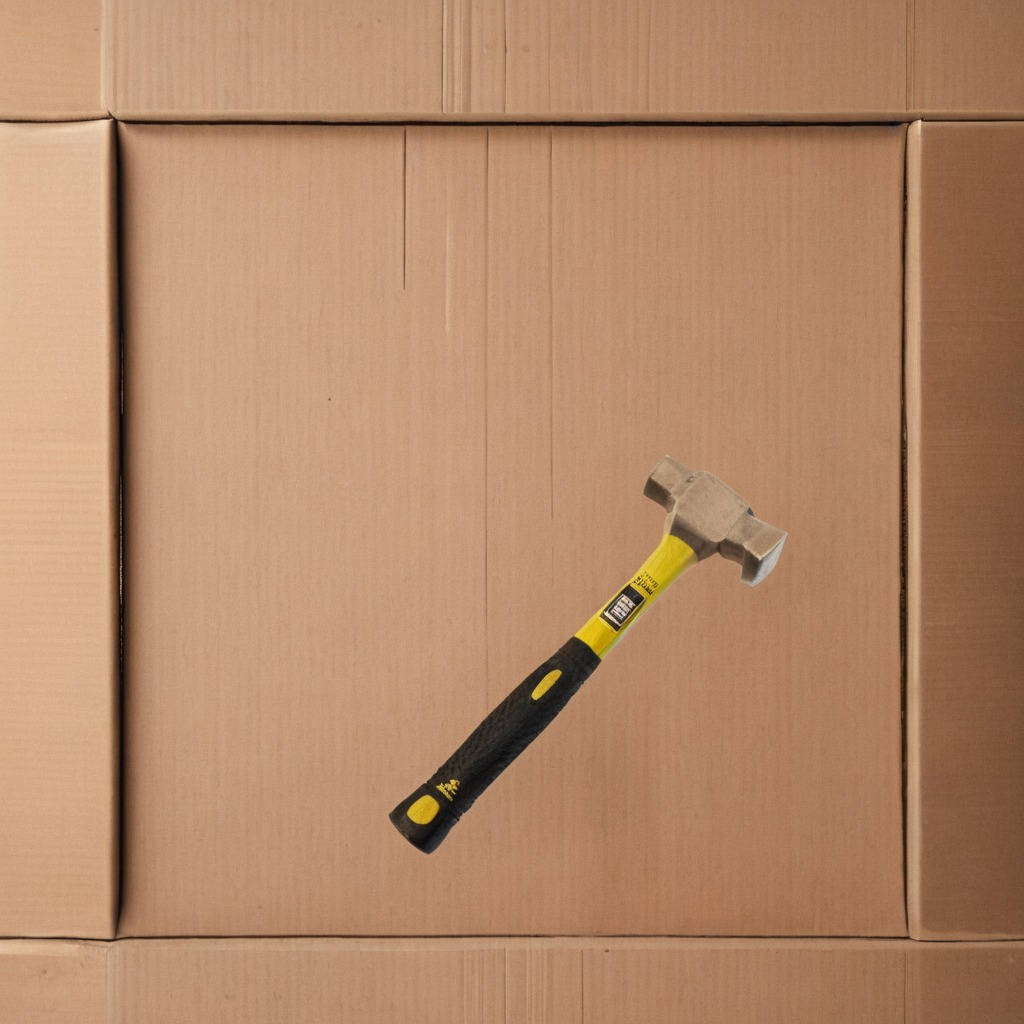
A hammer is lying on a cardboard box surface in an outdoor workshop during daytime bright natural light soft shadows slightly creased but